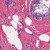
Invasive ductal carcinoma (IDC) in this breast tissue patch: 0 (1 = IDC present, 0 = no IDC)